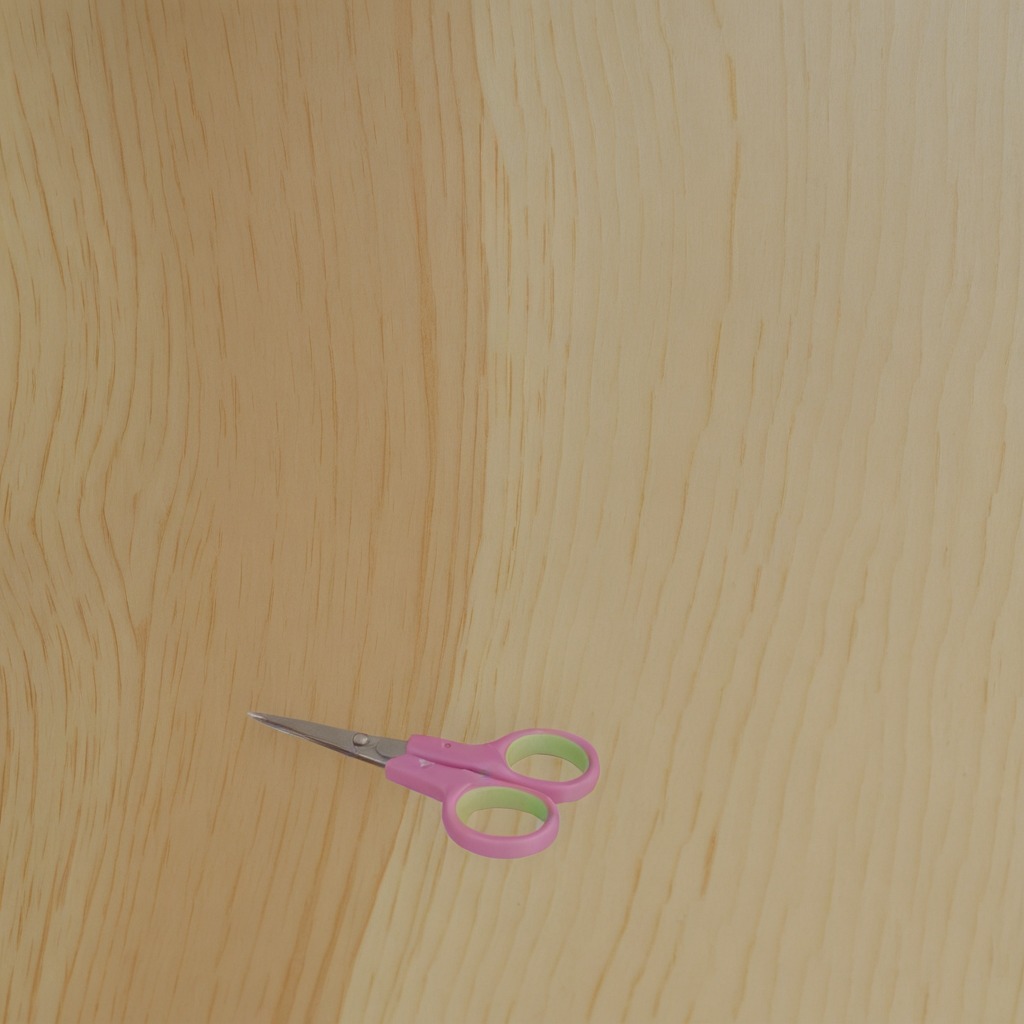
A scissor lying on the plywood surface in a paint workshop lit by afternoon window light